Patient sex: F
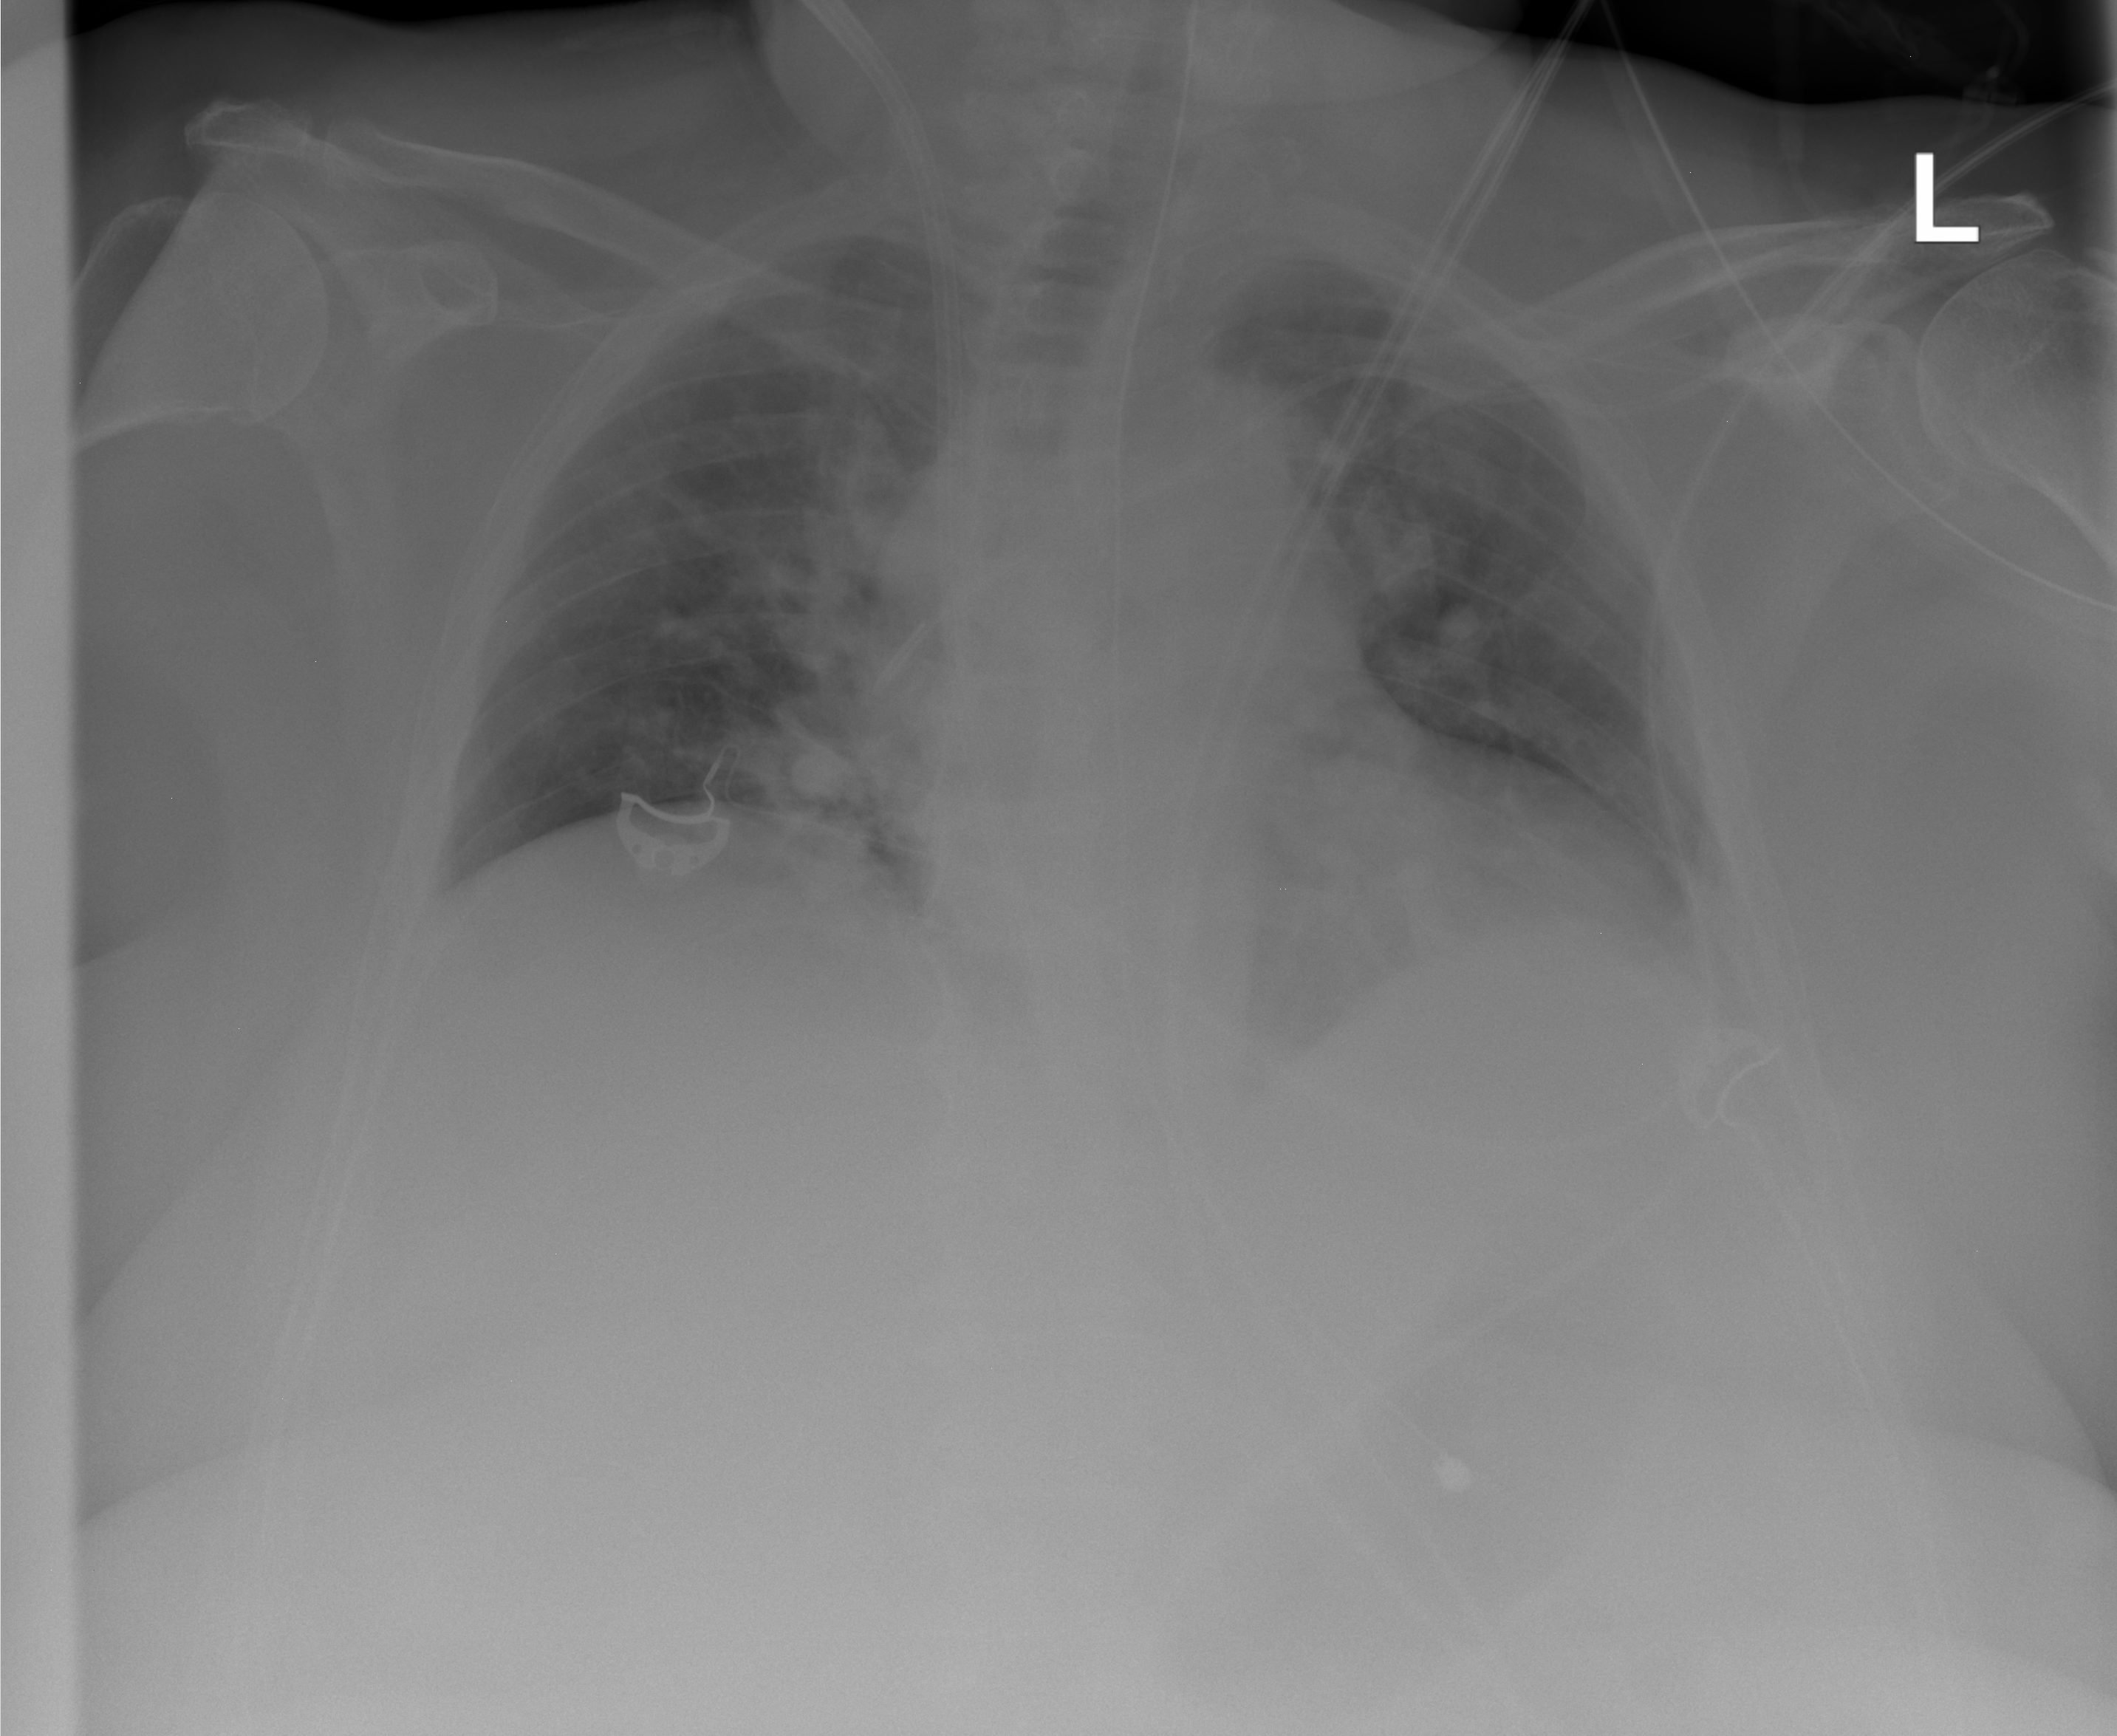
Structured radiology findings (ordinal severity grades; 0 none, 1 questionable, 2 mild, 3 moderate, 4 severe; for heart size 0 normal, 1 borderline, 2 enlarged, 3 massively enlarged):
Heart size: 2
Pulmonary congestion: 0
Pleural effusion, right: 0
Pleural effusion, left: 2
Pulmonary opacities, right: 0
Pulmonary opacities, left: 0
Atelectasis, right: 0
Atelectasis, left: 2